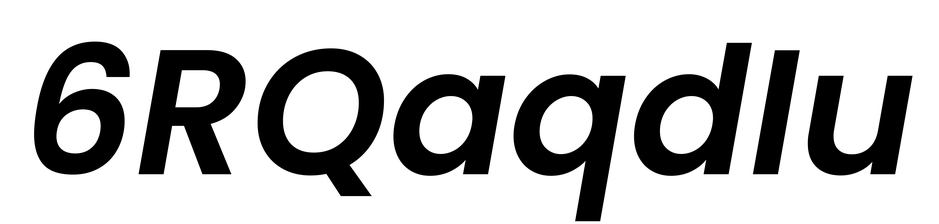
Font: Poppins-SemiBoldItalic